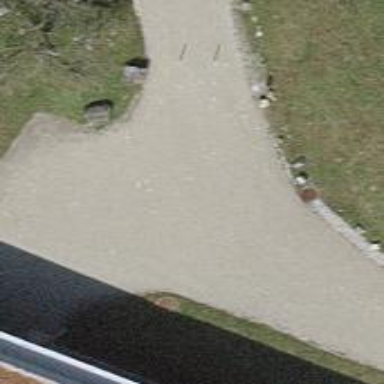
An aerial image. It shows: Pedestrian road with cobblestone surface.